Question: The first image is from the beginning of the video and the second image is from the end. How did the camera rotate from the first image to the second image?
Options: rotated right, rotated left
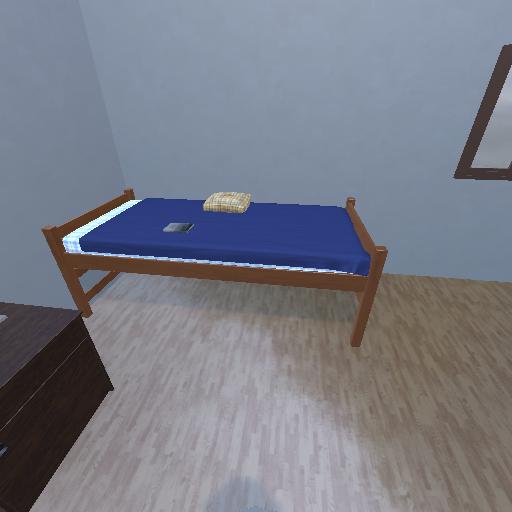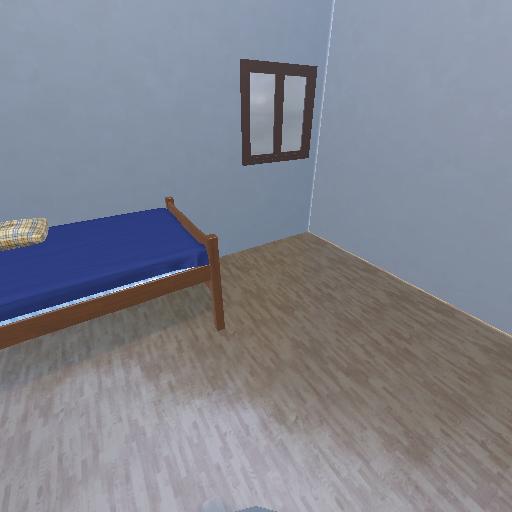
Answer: rotated right